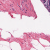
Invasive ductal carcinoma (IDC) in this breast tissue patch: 0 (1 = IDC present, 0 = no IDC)